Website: apple
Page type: billing-address
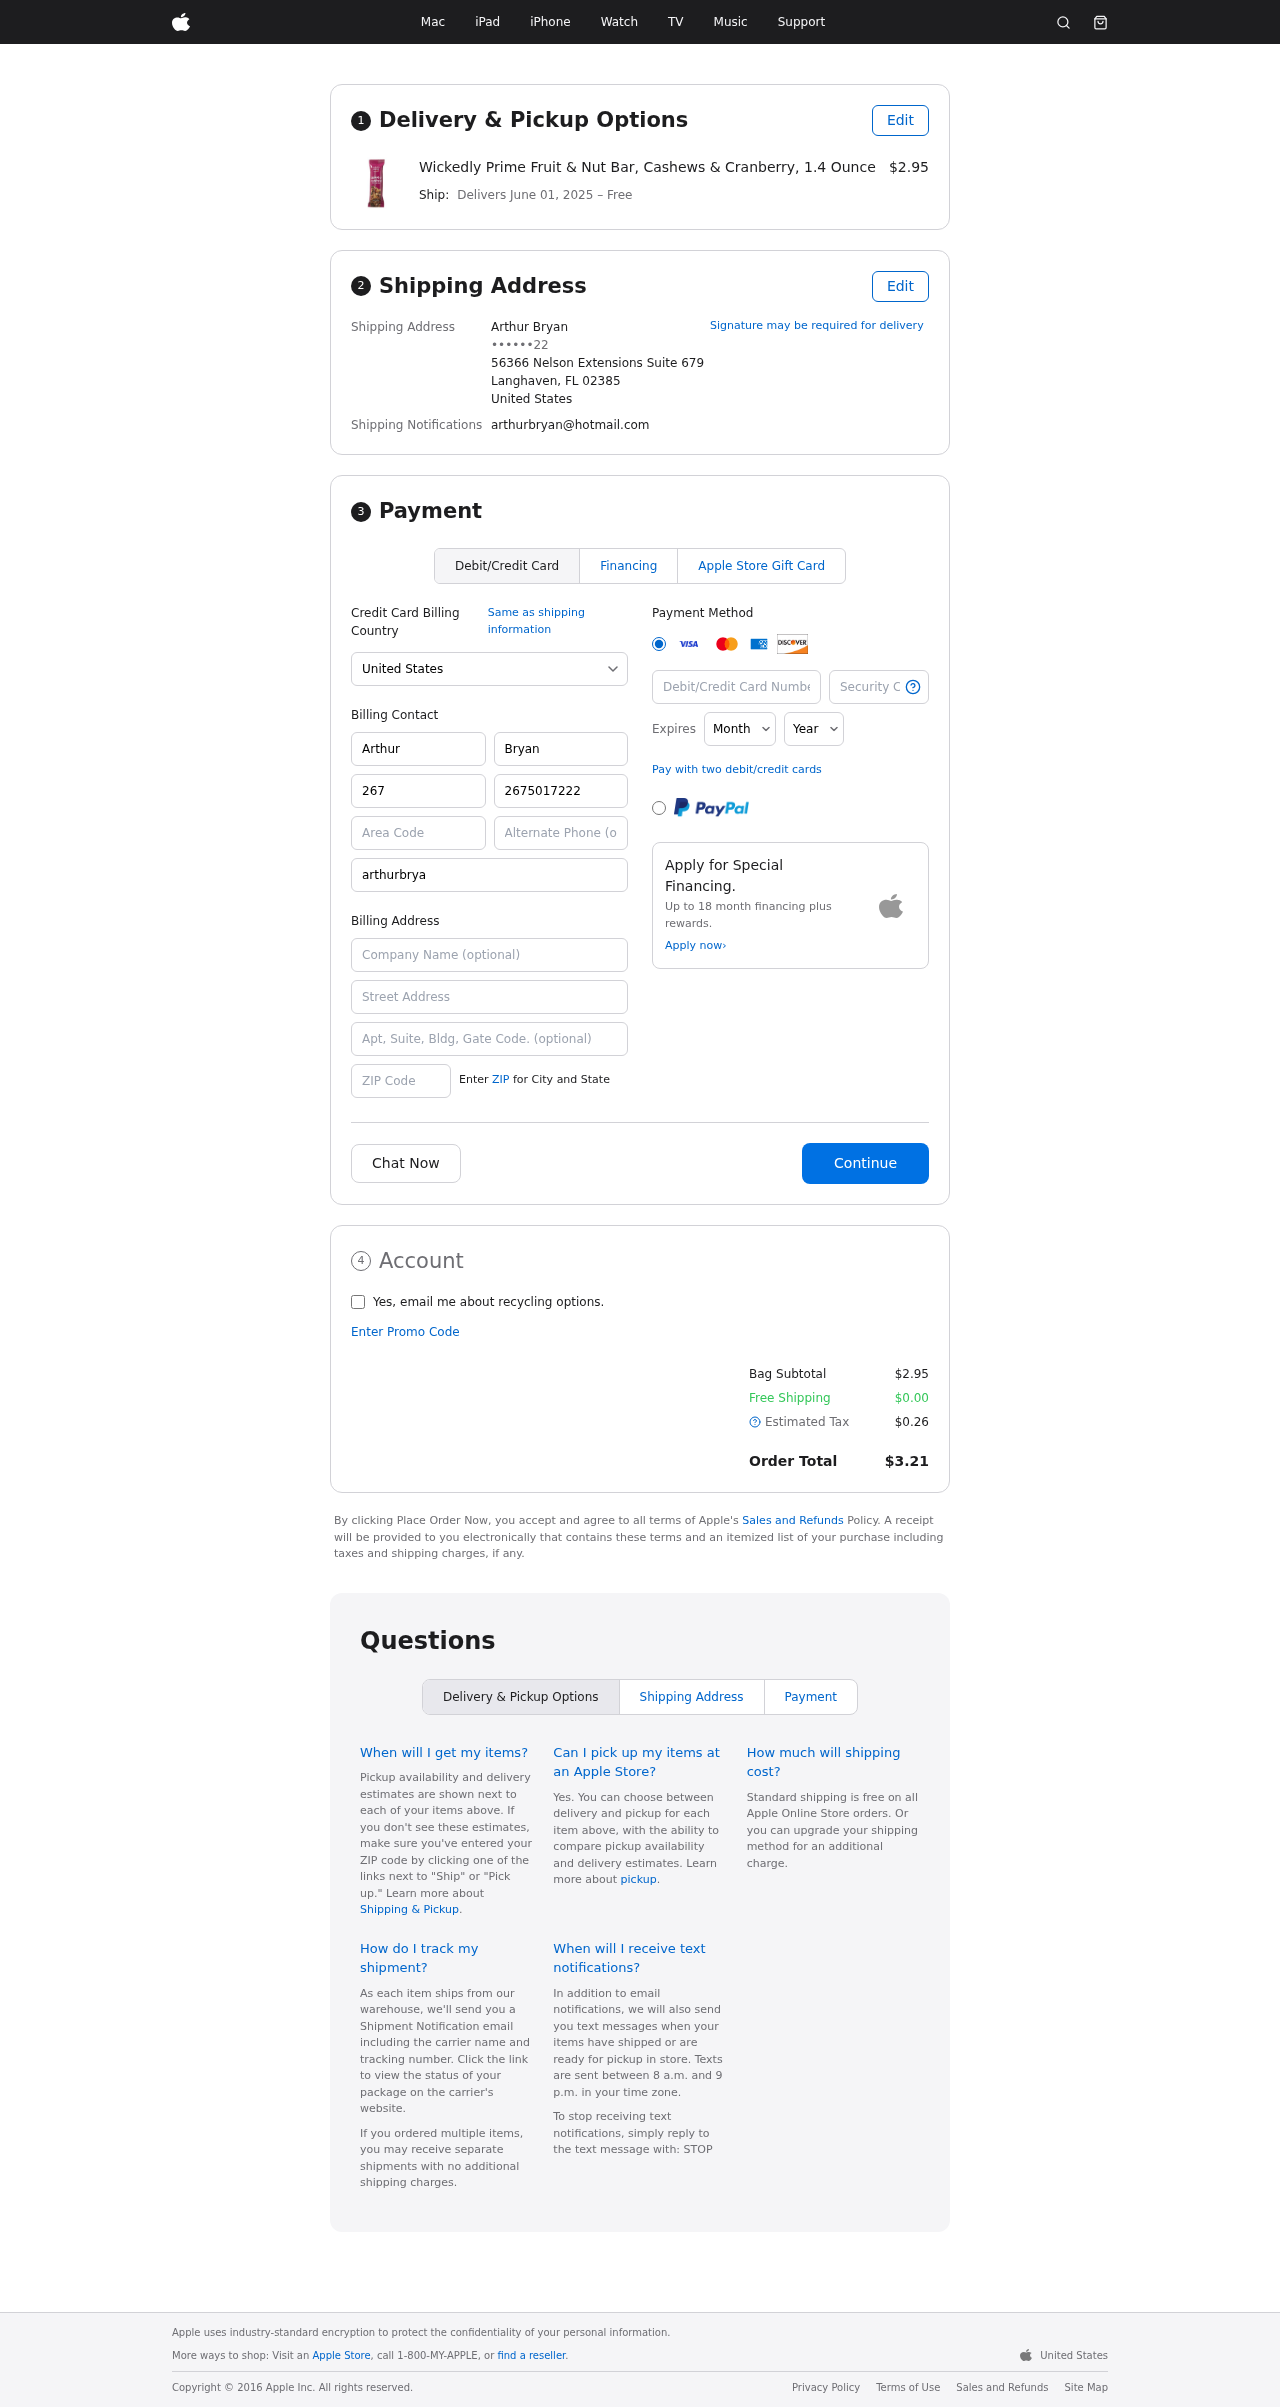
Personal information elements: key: PII_CARD_CVV
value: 167
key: PII_CARD_EXPIRY_MONTH
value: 05
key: PII_CARD_EXPIRY_YEAR
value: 30
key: PII_CARD_NUMBER
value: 2503 7203 3957 6192
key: PII_CITY_STATE_ZIP
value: Langhaven, FL 02385
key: PII_COUNTRY
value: United States
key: PII_EMAIL
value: arthurbryan@hotmail.com
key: PII_FULLNAME
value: Arthur Bryan
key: PII_STREET
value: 56366 Nelson Extensions Suite 679
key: PII_PHONE_MASKED
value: ••••••22
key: PII_BILLING_FIRSTNAME
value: Arthur
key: PII_BILLING_LASTNAME
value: Bryan
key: PII_BILLING_PHONE_AREA
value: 267
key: PII_BILLING_PHONE
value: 2675017222
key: PII_BILLING_EMAIL
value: arthurbryan@hotmail.com
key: PII_BILLING_COMPANY
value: Greene, Bradley and Flores
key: PII_BILLING_STREET
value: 56366 Nelson Extensions Suite 679
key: PII_BILLING_STREET2
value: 610 Douglas Junctions
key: PII_BILLING_POSTCODE
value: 02385
Product elements: key: PRODUCT1_NAME
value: Wickedly Prime Fruit & Nut Bar, Cashews & Cranberry, 1.4 Ounce
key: PRODUCT1_PRICE
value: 2.95
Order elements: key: ORDER_DELIVERY_DATE
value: June 01, 2025
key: ORDER_SUBTOTAL
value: $2.95
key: ORDER_SHIPPING_COST
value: $0.00
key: ORDER_TAX
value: $0.26
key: ORDER_TOTAL
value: $3.21